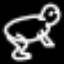
Label: frog